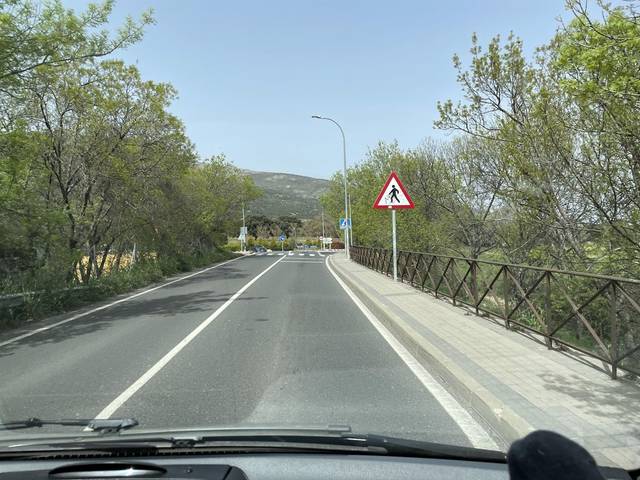
Region: Spain
Coordinates: 40.594, -4.128